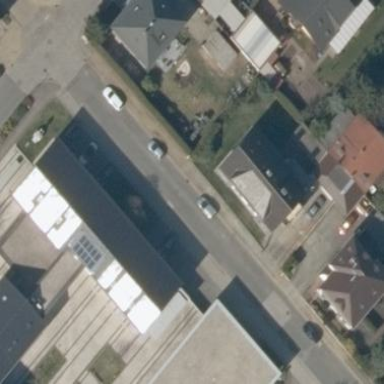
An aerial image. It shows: Office building with gabled roof.